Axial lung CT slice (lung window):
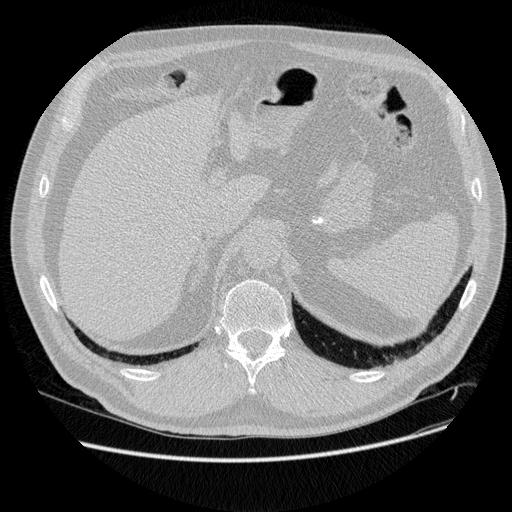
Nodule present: no